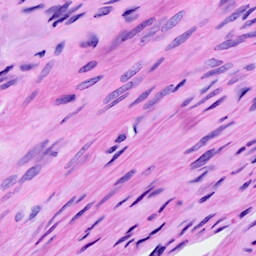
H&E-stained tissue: Ovarian